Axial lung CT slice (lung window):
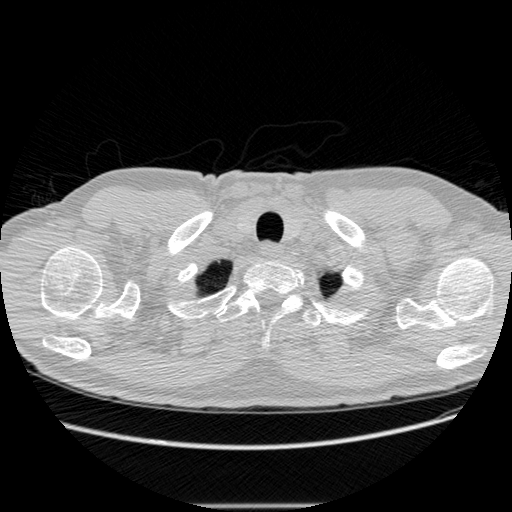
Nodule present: no